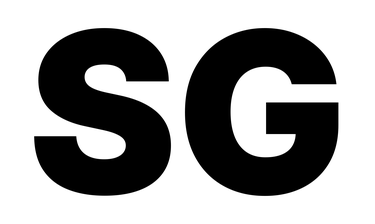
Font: Inter_Black